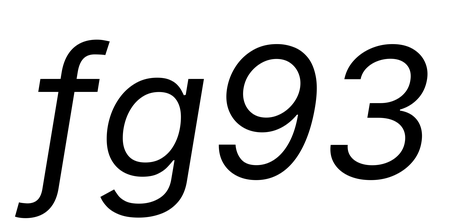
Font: Inter-Italic_Italic